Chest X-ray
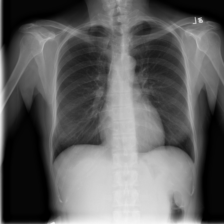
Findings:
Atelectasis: negative
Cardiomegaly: negative
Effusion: positive
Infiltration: negative
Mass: negative
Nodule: negative
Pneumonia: negative
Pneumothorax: negative
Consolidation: negative
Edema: negative
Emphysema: negative
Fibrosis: negative
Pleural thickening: negative
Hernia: negative